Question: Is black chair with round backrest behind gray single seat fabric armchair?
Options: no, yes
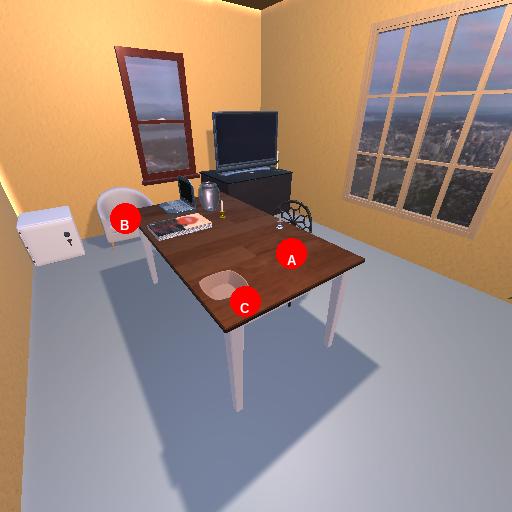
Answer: no